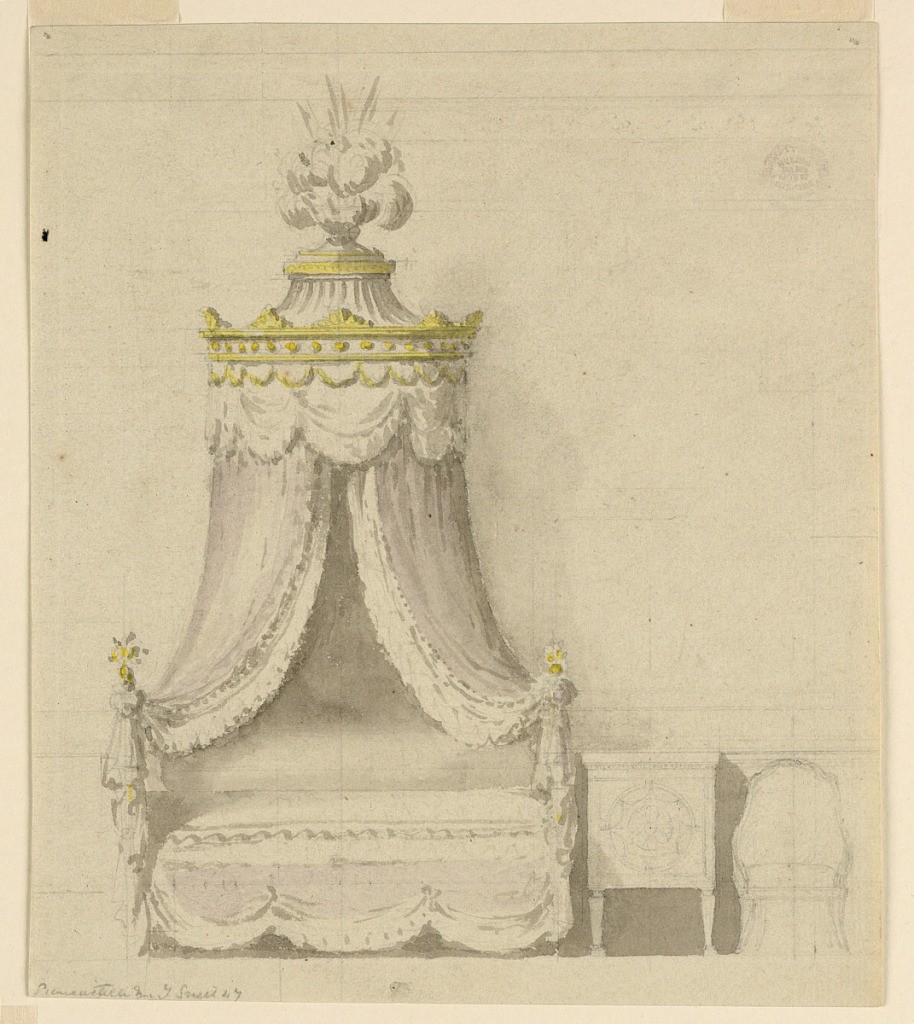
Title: Design for a Lit Polonaise
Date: late 18th century
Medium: Graphite, brush and watercolor on paper
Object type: Drawing
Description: Elevation of a lit polonaise with lilac and white textile. A tented top with gilded details and plumes of white ostrich feathers. Contours of table and chair at right.